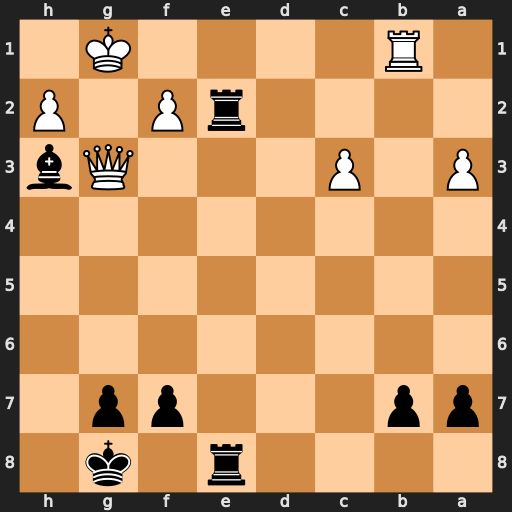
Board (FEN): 4r1k1/pp3pp1/8/8/8/P1P3Qb/4rP1P/1R4K1
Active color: b
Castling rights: -
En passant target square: -
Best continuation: Re1+ Rxe1 Rxe1#